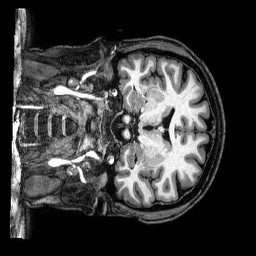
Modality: T1w
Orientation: coronal
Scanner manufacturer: philips
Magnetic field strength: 3 T
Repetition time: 2.5 s
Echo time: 0.0057 s